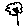
Label: flower